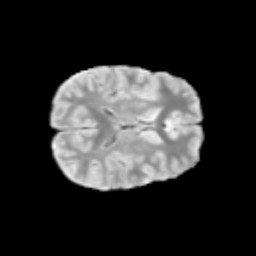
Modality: T2w
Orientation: axial
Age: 11
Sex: male
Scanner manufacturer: siemens
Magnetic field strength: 3 T
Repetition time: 3.8 s
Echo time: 0.07 s